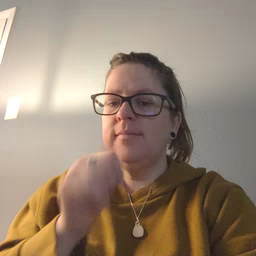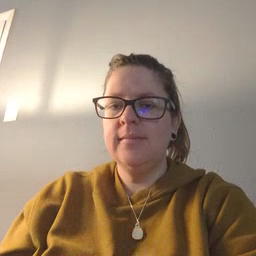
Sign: not